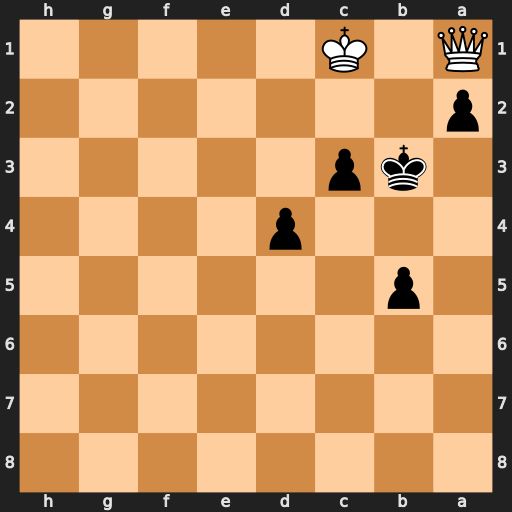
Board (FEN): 8/8/8/1p6/3p4/1kp5/p7/Q1K5
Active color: b
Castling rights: -
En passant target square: -
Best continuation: b4 Kd1 Ka3 Qc1+ Ka4 Ke2 b3 Qg1 Ka3 Qxd4 a1=Q Qa7+ Kb2